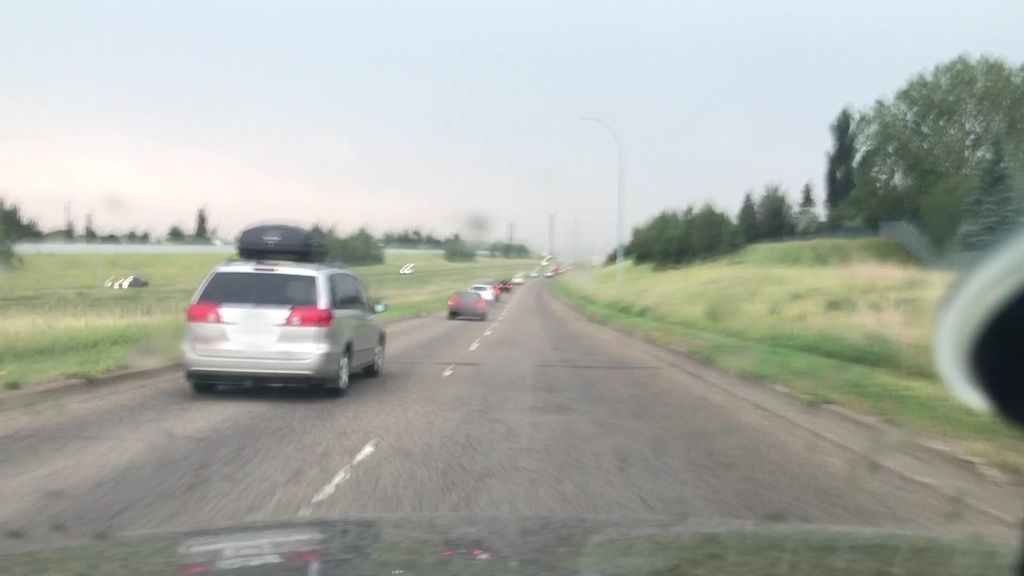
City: edmonton